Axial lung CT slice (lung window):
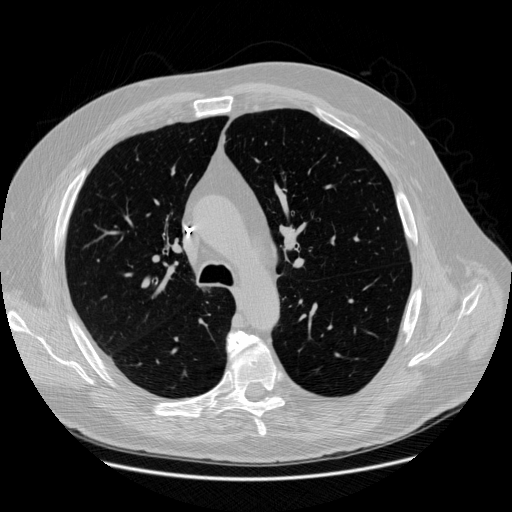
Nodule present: no